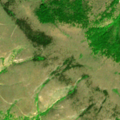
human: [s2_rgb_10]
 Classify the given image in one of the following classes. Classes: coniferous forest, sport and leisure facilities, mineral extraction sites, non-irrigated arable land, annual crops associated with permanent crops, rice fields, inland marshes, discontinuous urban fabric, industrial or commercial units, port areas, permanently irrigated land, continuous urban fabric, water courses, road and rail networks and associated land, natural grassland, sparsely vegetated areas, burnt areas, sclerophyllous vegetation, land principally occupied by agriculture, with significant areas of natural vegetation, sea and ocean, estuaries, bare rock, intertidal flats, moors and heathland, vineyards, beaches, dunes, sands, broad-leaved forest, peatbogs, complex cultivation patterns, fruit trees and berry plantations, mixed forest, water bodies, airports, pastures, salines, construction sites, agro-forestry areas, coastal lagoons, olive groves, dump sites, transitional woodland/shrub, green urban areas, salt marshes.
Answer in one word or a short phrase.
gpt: broad-leaved forest, natural grassland